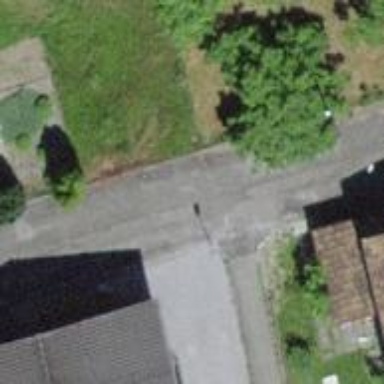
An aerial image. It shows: Asphalt road in residential area.